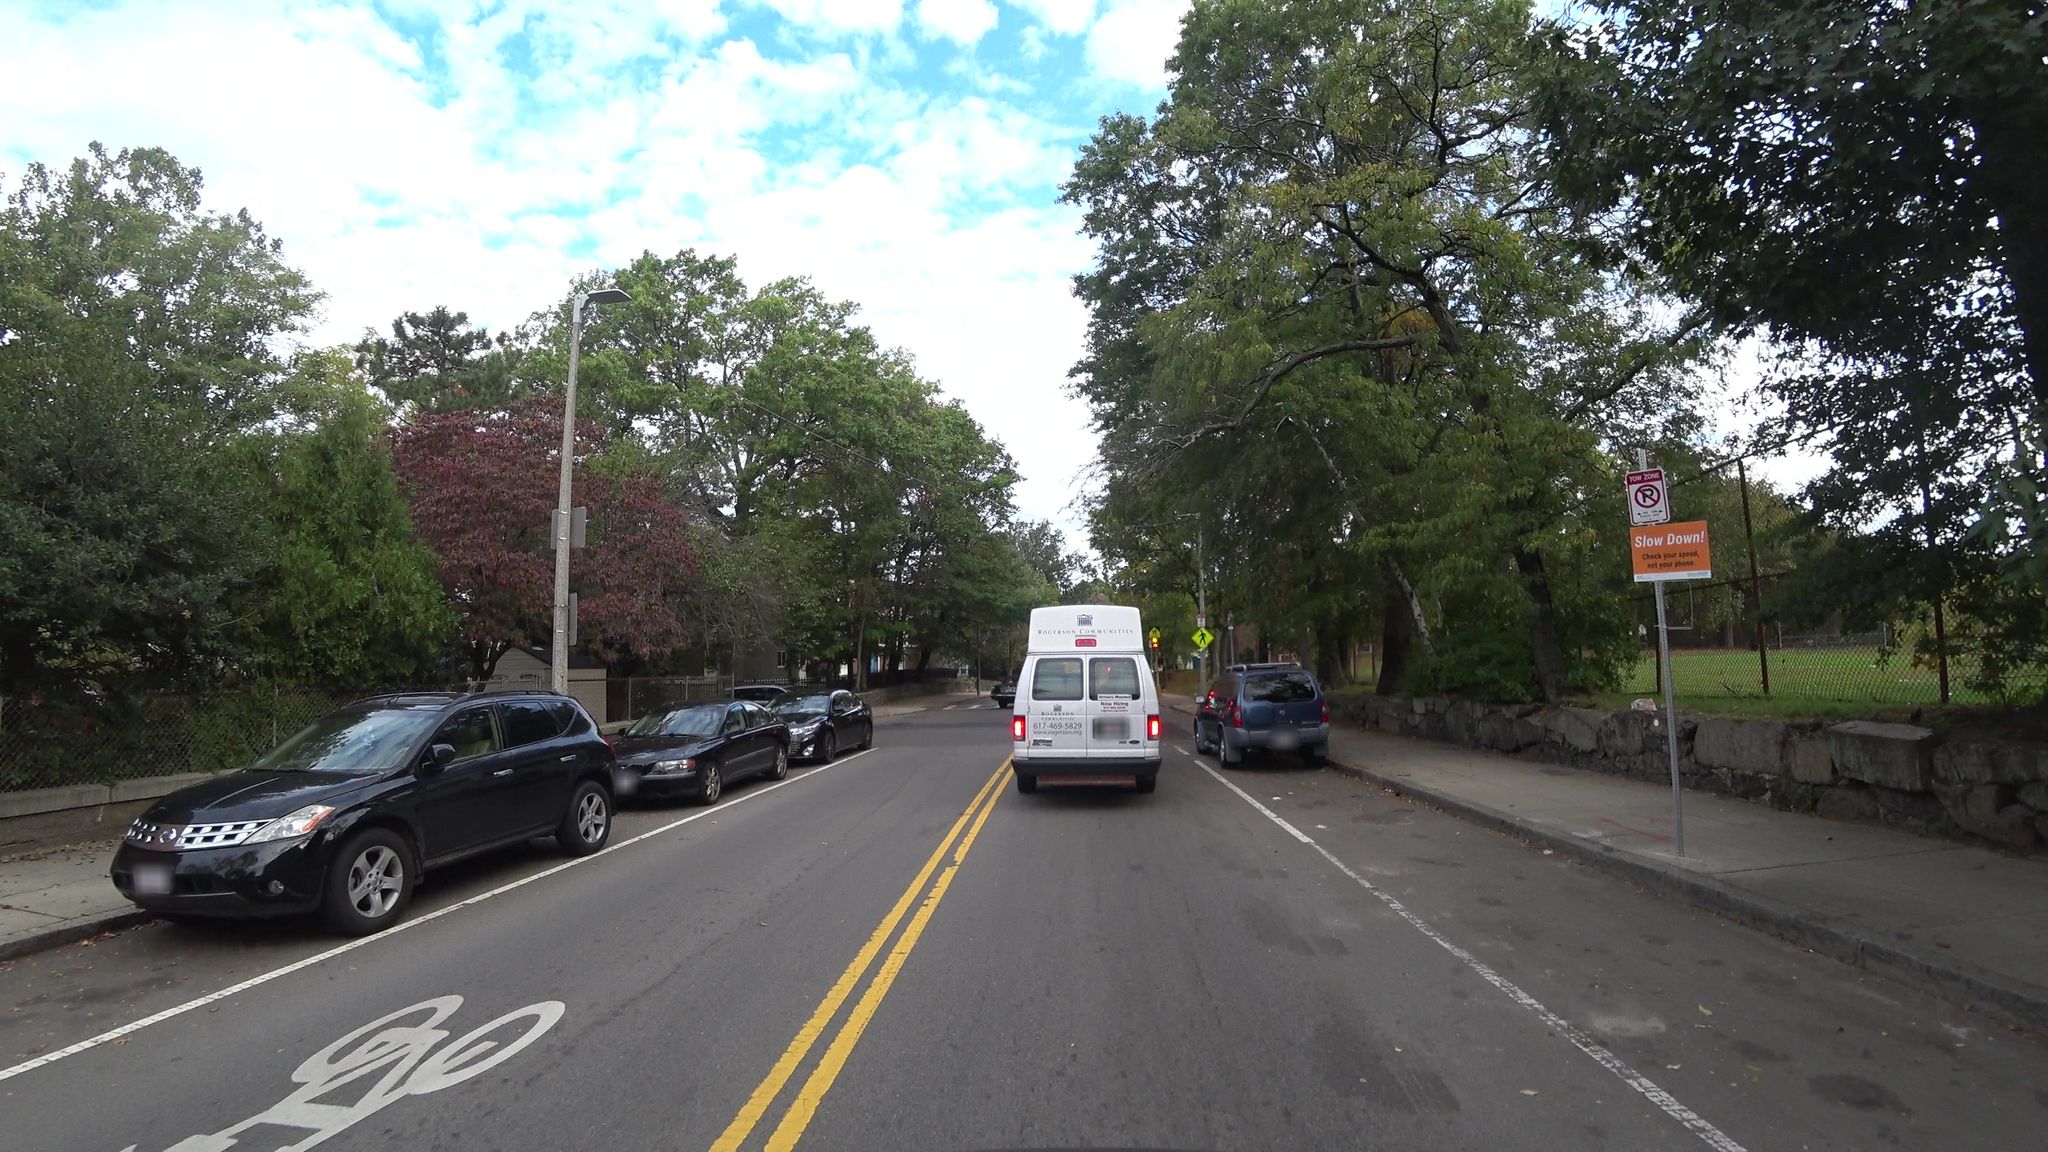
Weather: cloudy
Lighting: day
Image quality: good
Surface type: driving surface
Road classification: tertiary
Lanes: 2
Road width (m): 18.0
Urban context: urban centre
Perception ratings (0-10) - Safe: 6.44, Lively: 7.23, Beautiful: 7.76, Boring: 2.43, Depressing: 0.95, Wealthy: 4.4